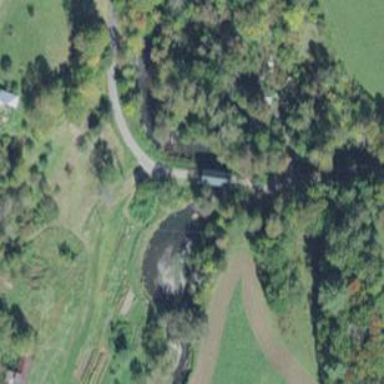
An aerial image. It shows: Covered bridge on residential road.